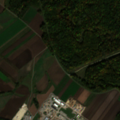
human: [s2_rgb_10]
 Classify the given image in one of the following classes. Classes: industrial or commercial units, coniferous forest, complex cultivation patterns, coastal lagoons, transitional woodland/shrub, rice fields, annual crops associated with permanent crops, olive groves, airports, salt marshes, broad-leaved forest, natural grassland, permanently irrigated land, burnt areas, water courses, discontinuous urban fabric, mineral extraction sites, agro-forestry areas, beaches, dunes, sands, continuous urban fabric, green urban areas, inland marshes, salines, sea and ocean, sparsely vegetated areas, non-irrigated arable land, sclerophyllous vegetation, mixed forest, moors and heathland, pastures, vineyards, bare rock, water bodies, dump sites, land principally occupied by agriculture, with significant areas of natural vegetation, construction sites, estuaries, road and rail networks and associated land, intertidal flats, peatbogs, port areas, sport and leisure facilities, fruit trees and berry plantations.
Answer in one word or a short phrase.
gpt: industrial or commercial units, non-irrigated arable land, land principally occupied by agriculture, with significant areas of natural vegetation, broad-leaved forest